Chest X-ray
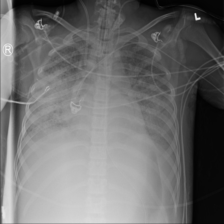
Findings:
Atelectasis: negative
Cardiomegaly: negative
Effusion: negative
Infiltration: negative
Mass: negative
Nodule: negative
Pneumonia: positive
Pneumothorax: negative
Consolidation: negative
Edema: negative
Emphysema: negative
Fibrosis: negative
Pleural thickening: negative
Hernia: negative